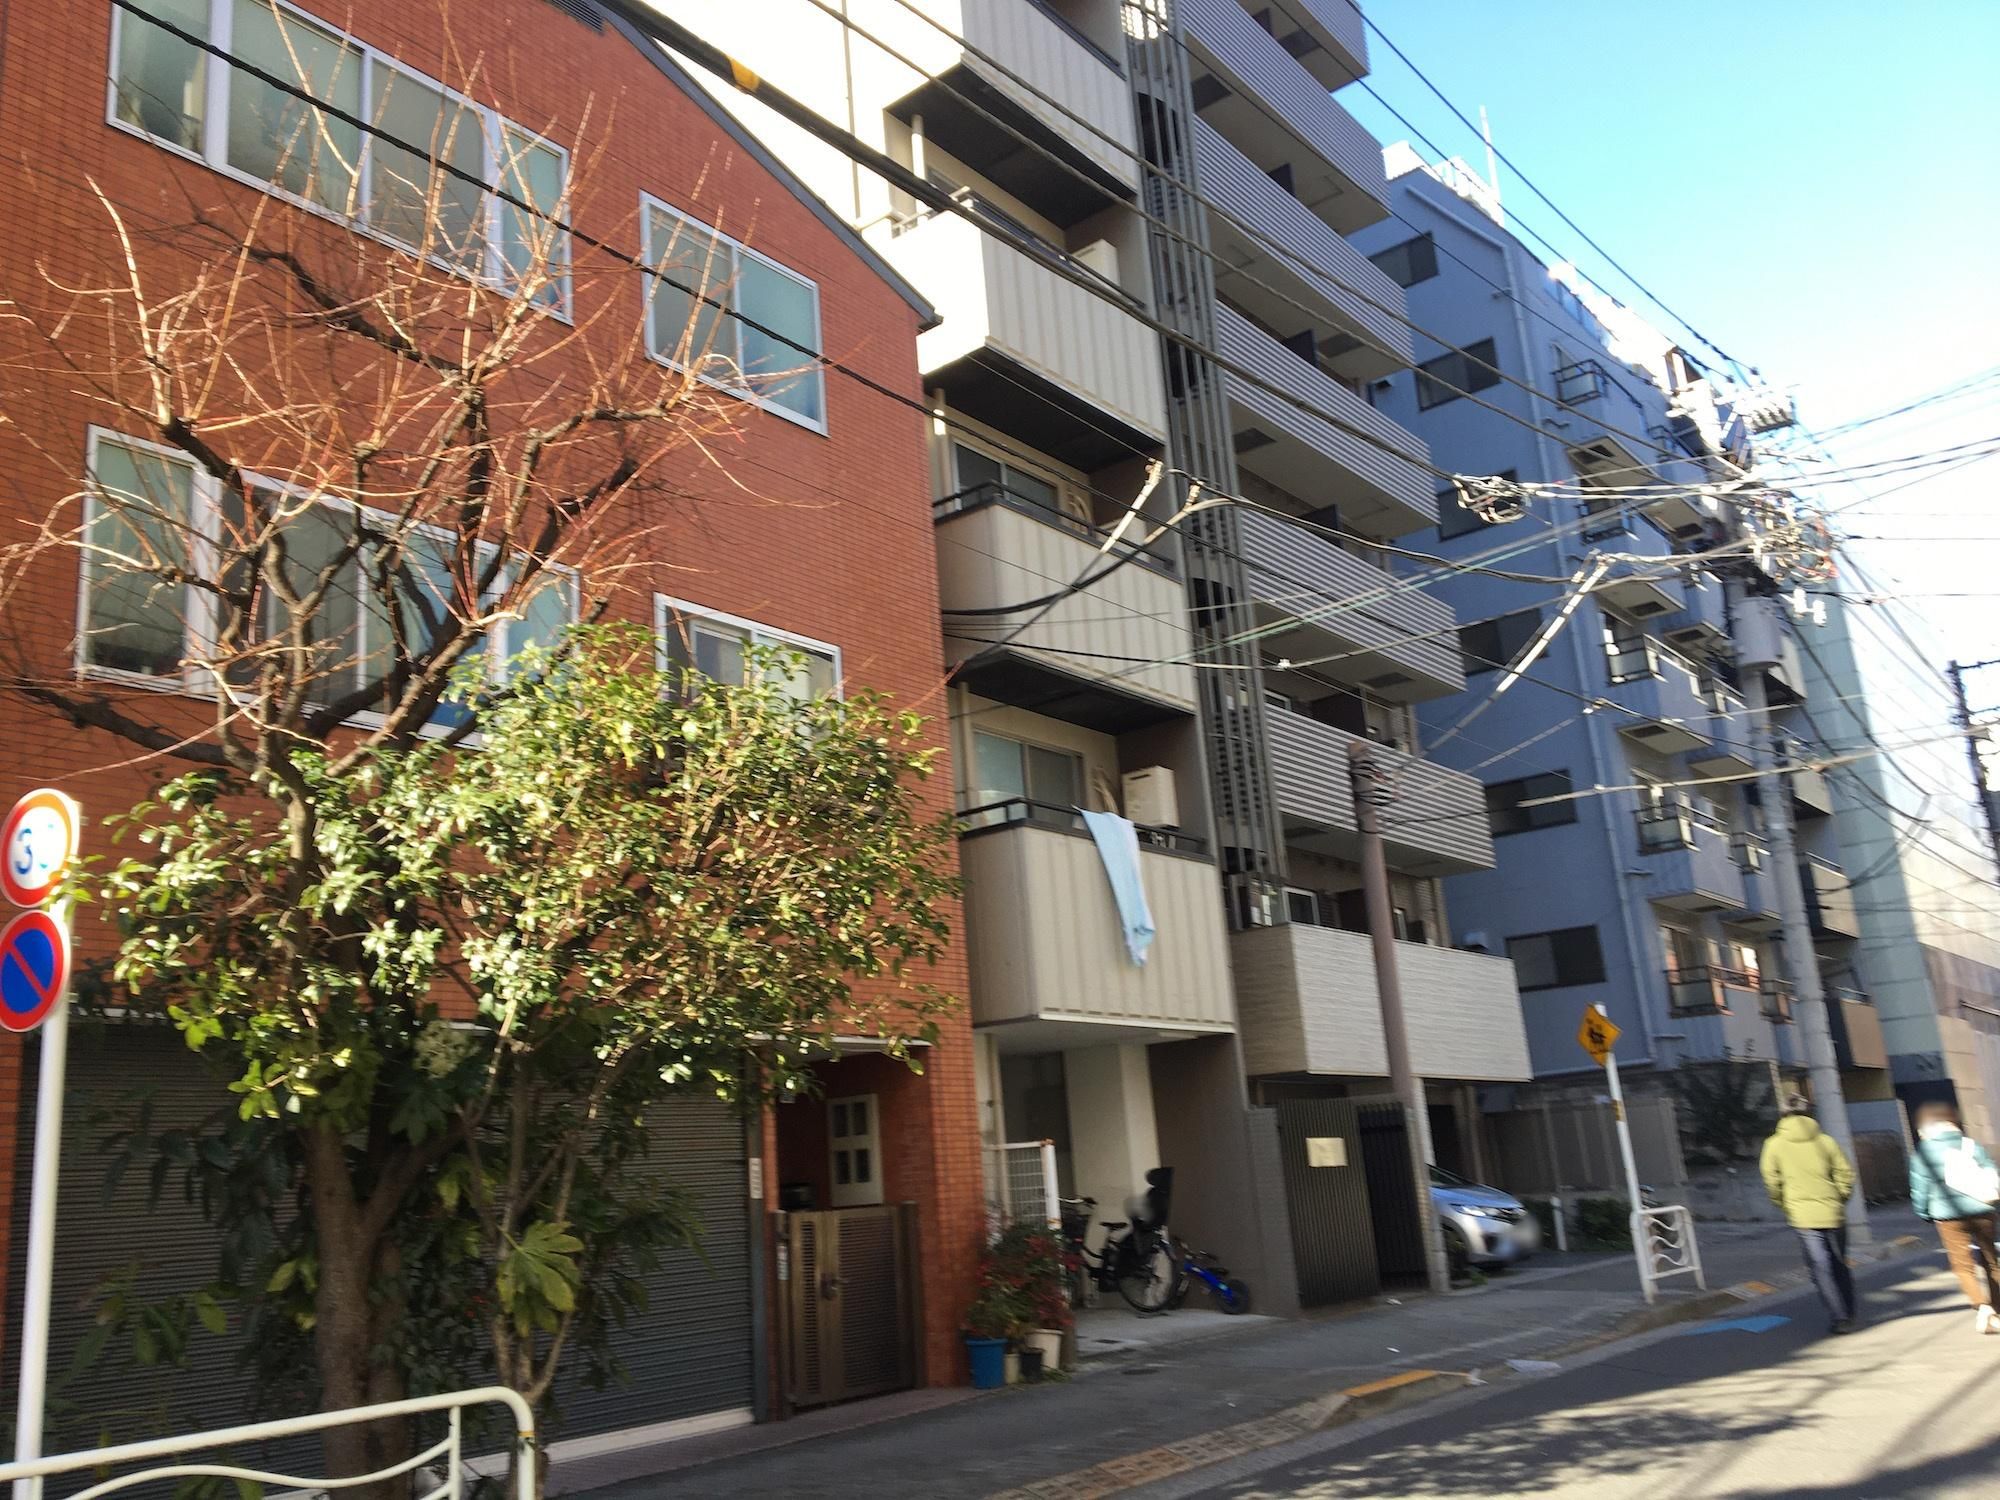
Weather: clear
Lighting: day
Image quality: good
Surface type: walking surface
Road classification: residential
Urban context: urban centre
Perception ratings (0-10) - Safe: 1.87, Lively: 6.75, Beautiful: 4.53, Boring: 2.31, Depressing: 1.84, Wealthy: 5.97